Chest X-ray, PA view. Patient: 37 years old, sex F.
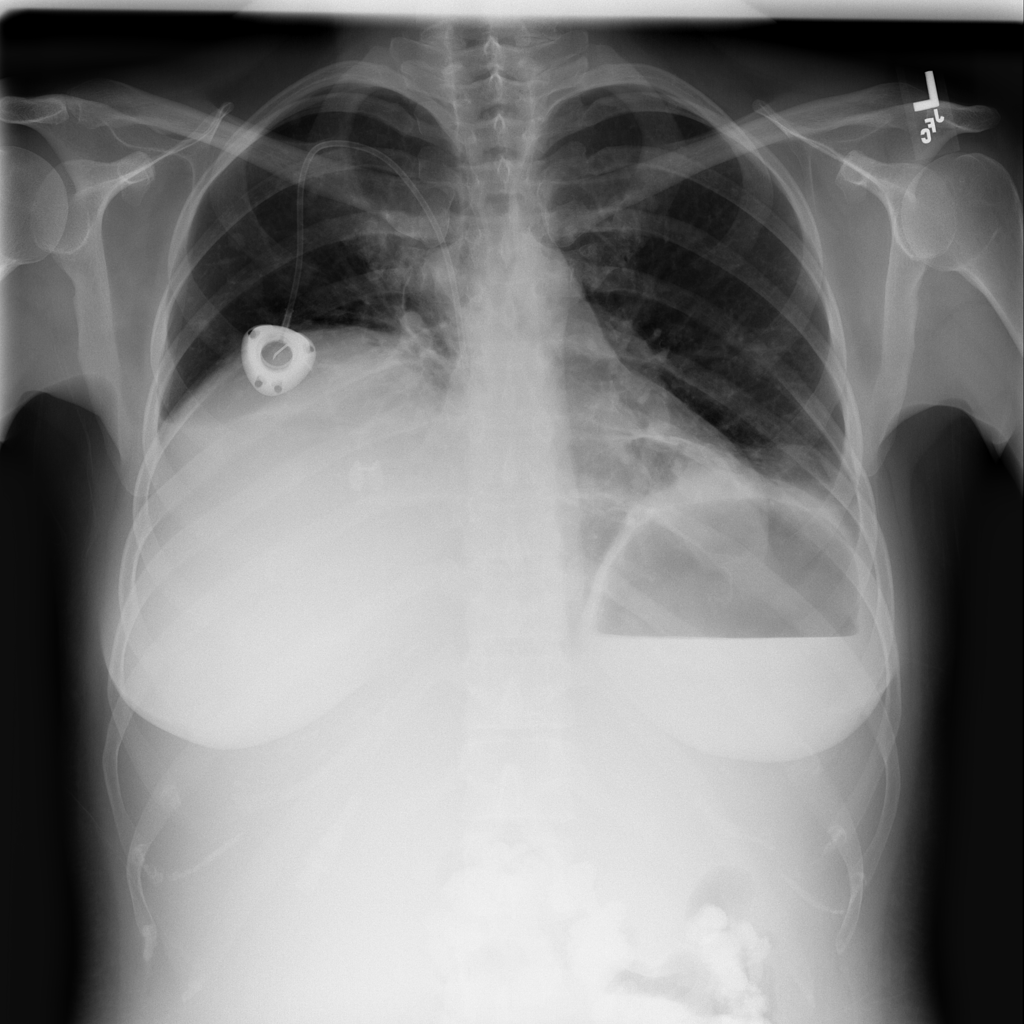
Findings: Atelectasis